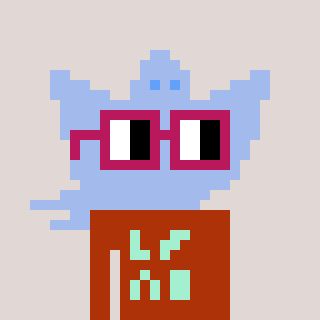
a pixel art character with square dark red glasses, a ghost-B-shaped head and a hotbrown-colored body on a warm background